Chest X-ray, AP view. Patient: 47 years old, sex M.
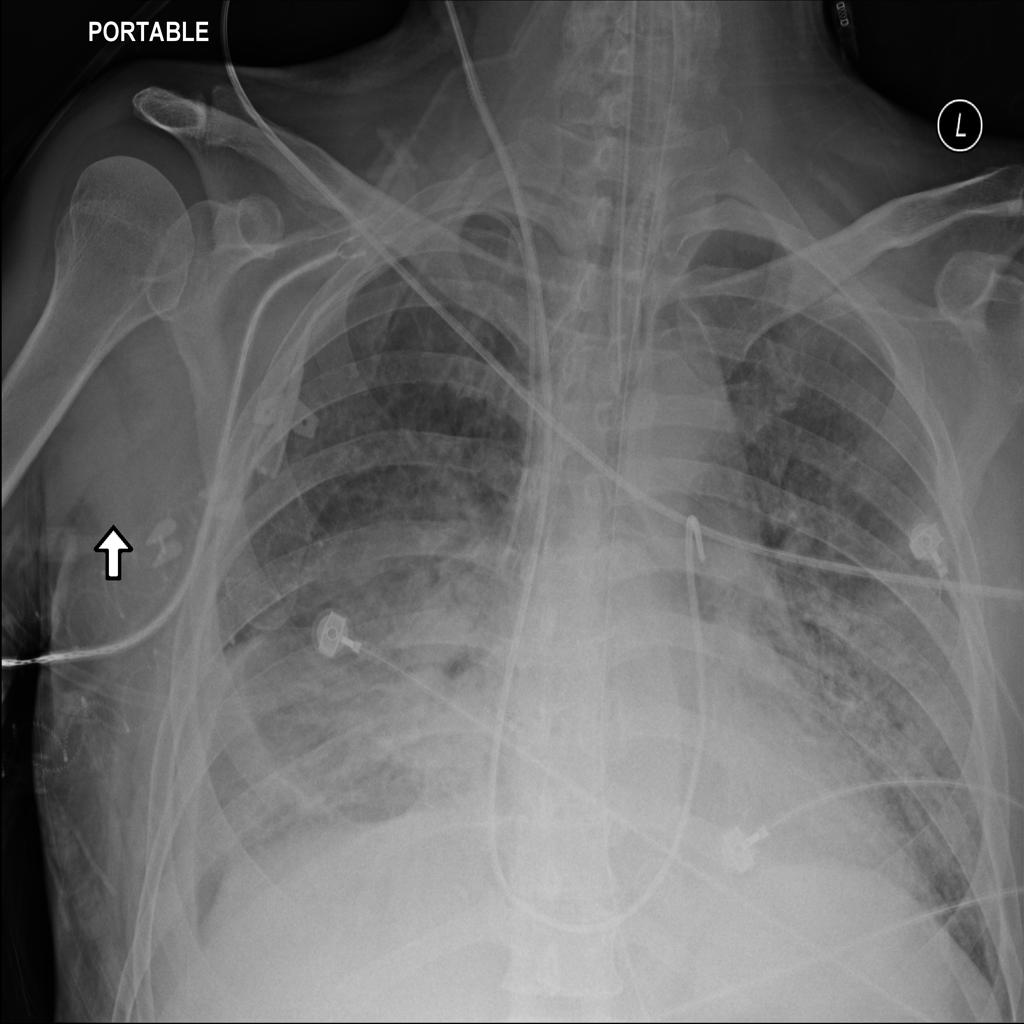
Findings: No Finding